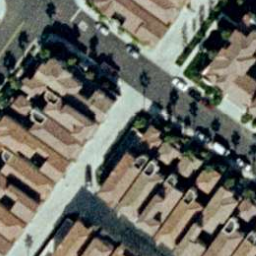
Label: residential